Question:
I'm trying to create a customized attendance sheet in Google sheet. This is an attendance sheet for once a week classes. I added 5 columns in a month with a checkbox. now I need to do is, make an option to disable a column when that week's class did not happen/leave. otherwise, the total will counts that day as well and shows as an absent day of a student. so please help me resolve this issue.
here is my google sheet link: <URL>
You can see the above sheet that, the graph showing the total present is 80%. but actually, what happened is, that student came all classes and his presence is 100%. that 5th week is class was leave(not happened). so please help me to solve this issue.
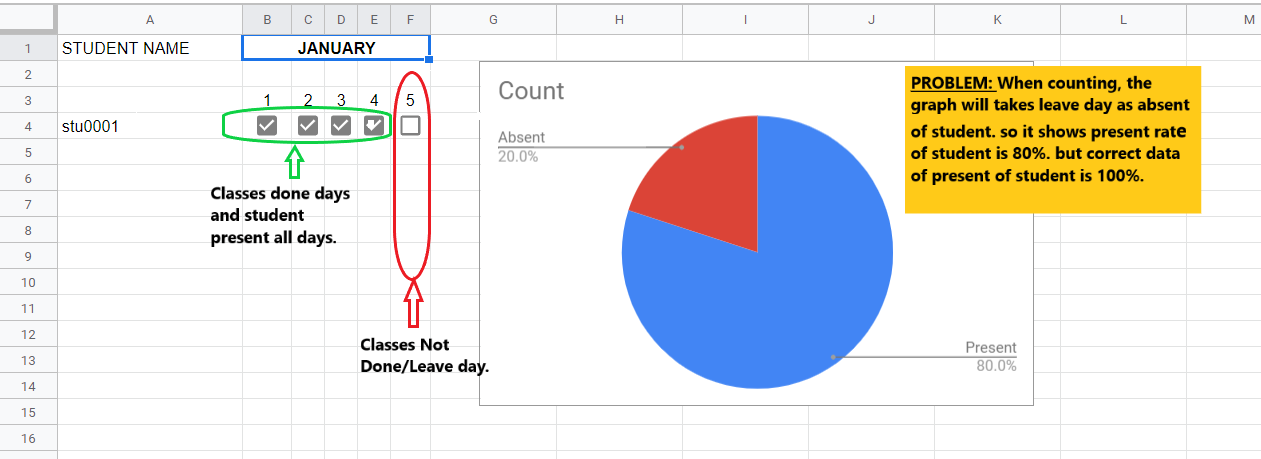
Answer: - - - eg. you will create 2 sets of checkboxes per each number<URL>- left checkbox is for 'Present' - 'Leave'- 'Absent'- 'Present'- -
---
'''
=IF(B4=1,"Present",
IF(AND(B4=0, C4=1), "Present",
"Absent"))
'''
- <URL>-
## demo spreadsheet